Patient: sex M, age 79
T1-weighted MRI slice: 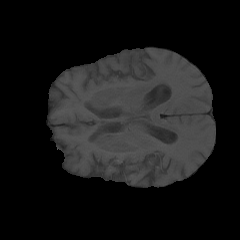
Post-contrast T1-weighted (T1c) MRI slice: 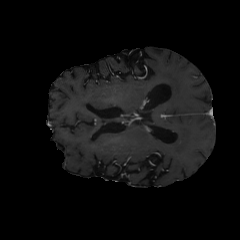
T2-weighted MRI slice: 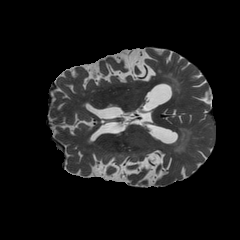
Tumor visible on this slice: yes
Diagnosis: Glioblastoma, IDH-wildtype
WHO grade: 4